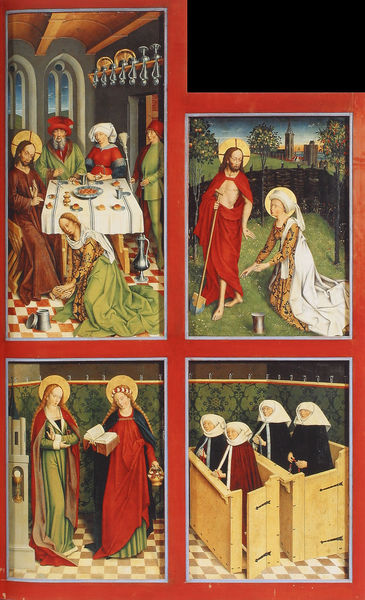
Titel: Hochaltar der Stadtpfarrkirche St. Georg in Nördlingen
Künstler: Nicolaus Gerhaert von Leyden
Standort: Nördlingen, St. Georg (EU - D - Bayern)
Schlagwörter: flügel, himmel, weiß, grün, fenster, frau, holz, hut, schwarz, tisch, rot, bibel, tischtuch, kirche, sonne, boden, gewand, innen, gotik, renaissance, turm, engel, garten, kanne, bank, füsse, essen, brot, vier, waschen, außen, buch, motiv, kloster, religion, zentralperspektive, nonne, mahl, altar, gedeck, kirchenbank, heiligenschein, christus, jesus, betende, religiös, predigt, heilige, abendmahl, heilig, maria, magdalena, christentum, spaten, auferstehung, altarbild, gläubige, maßwerk, kombination, betstuhl, nonnen, mehrere, roter umhang, quartett, fußwaschung, füße waschen